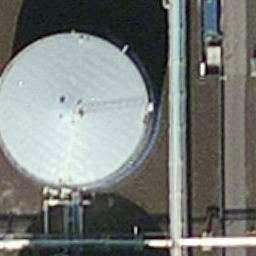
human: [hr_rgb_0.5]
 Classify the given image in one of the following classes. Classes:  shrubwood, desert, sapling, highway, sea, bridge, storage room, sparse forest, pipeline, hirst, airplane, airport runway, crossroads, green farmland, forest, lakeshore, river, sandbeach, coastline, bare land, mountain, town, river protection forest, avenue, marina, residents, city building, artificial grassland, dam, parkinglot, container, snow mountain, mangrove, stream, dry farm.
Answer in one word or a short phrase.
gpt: storage room